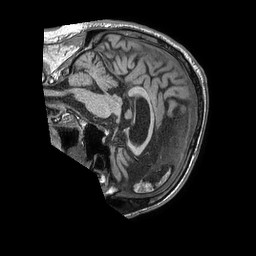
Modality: T1w
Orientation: sagittal
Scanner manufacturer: philips
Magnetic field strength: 1.5 T
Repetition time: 0.007713 s
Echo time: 0.003518 s